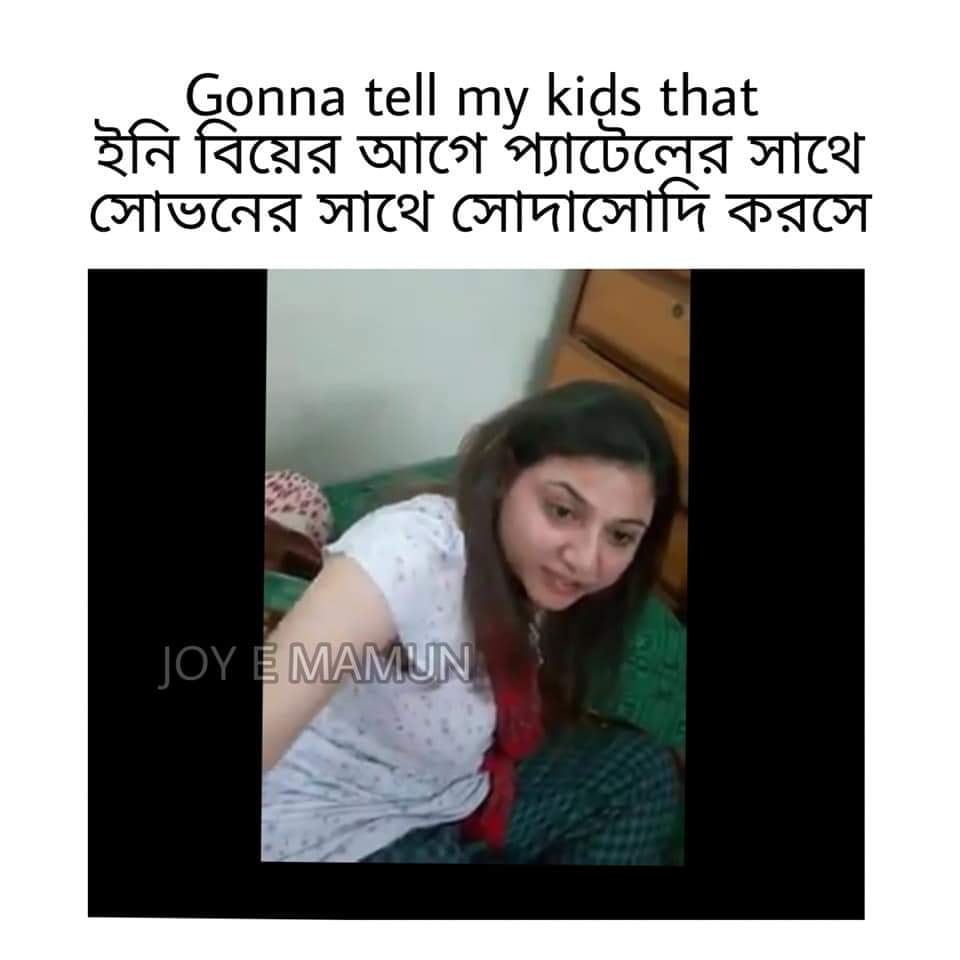
Caption: Gonna tell my kids that  ইনি বিয়ের আগে প্যাটেলের সাথে সোভনের সাথে সোদাসোদি করসে
Label: hate